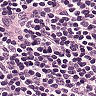
Metastatic tissue present: no